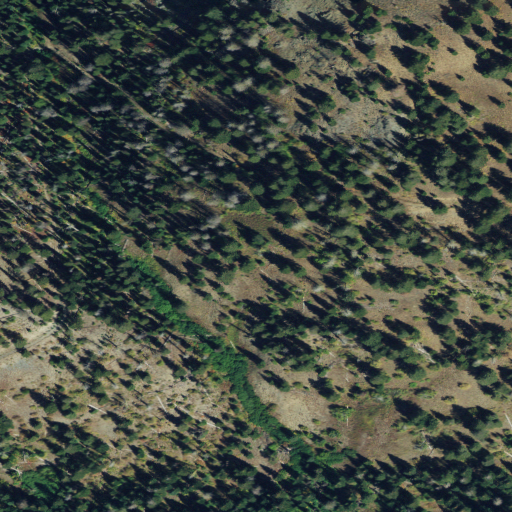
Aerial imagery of valley in Idaho named Pactolian Gulch containing evergreen forest and shrub